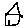
Label: house